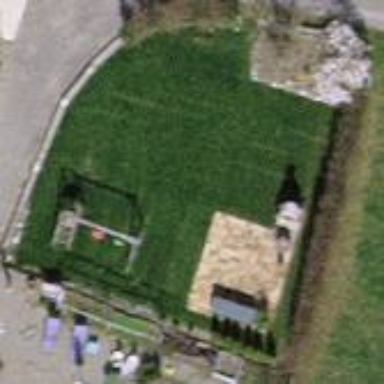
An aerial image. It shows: Garden area designated for leisure land.